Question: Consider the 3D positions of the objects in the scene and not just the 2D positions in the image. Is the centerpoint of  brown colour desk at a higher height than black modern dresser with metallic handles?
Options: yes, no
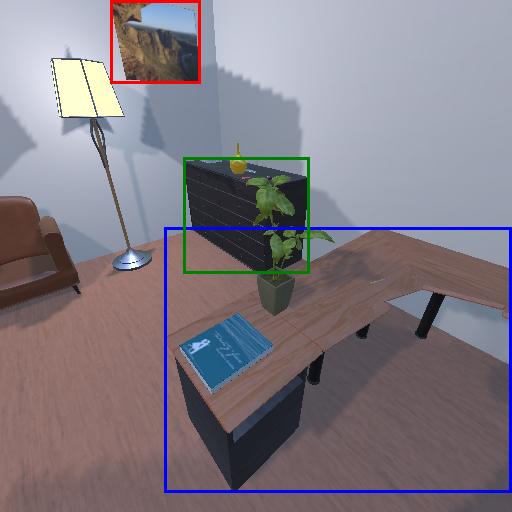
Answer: yes